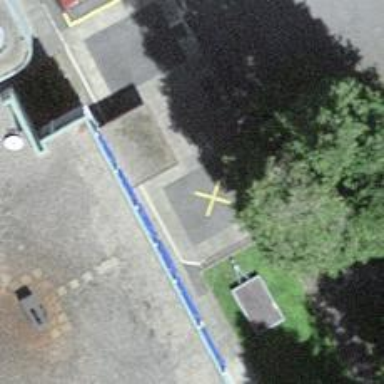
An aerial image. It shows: Bus stop along the road.